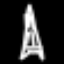
Label: The Eiffel Tower